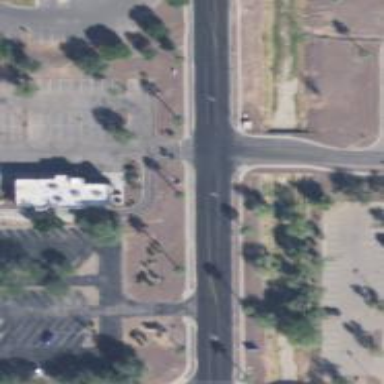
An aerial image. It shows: Unmarked road crossing.